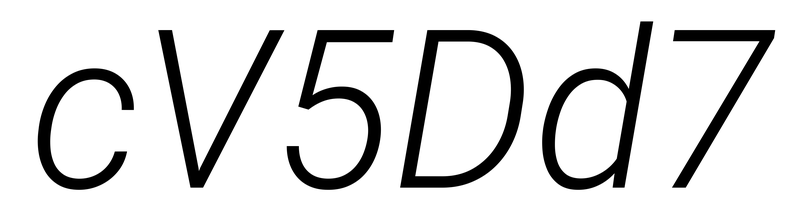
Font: Roboto-Italic_Light_Italic